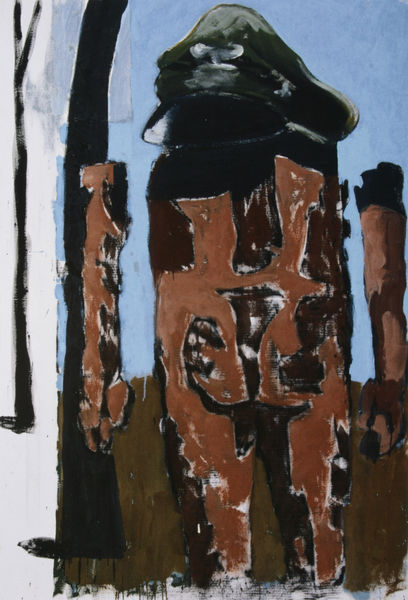
Titel: Rückenakt
Künstler: Markus Lüpertz
Standort: Berlin, Köln, New York
Institution: Galerie Michael Werner
Schlagwörter: blau, himmel, kampf, mann, weiß, grün, braun, hut, schwarz, kappe, mütze, arme, gesicht, mensch, mord, figur, hintern, abstrakt, modern, oliv, hitler, militär, polizist, soldat, offizier, rückansicht, weißß, verachtung, grab, grabstein, wehrmacht, unterdrückung, gefangenenlager